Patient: sex M, age 42
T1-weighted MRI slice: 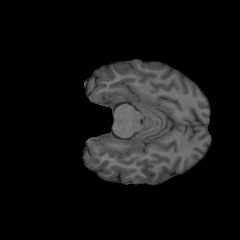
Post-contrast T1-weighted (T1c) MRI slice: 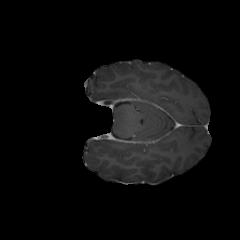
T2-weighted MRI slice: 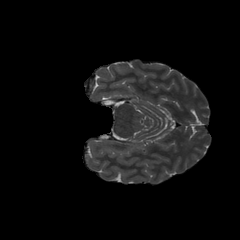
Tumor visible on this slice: no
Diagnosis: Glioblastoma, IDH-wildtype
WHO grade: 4